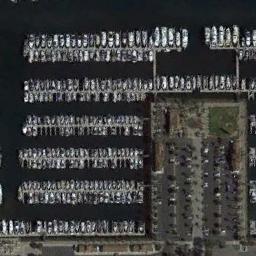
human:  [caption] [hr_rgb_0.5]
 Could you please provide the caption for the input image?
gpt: Many ships are in the harbor .

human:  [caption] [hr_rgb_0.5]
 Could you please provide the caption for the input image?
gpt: The harbor has lots of neatly docked boats and a parking lot is next to the harbor .

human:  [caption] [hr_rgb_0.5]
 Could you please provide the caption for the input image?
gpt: There are few stops in the harbor .

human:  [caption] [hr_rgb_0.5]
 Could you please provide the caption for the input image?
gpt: There are many ships moored in the harbor next to the parking lot and the road .

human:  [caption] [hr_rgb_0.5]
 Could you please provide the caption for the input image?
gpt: There are many ships and a parking lot at the harbor .